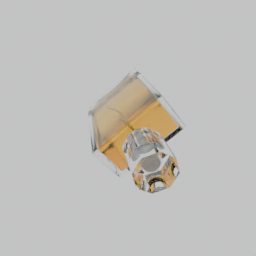
Label: tools